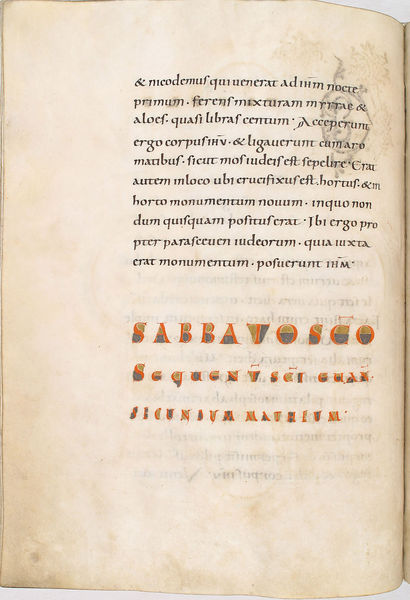
Titel: Gerocodex, Perikopenbuch
Institution: Darmstadt, Hessische Landesbibliothek
Schlagwörter: grün, schwarz, rot, alt, bibel, schrift, papier, buch, seite, text, buchstaben, tinte, buchseite, flecken, mittelalter, latein, stockflecken, barbarossa, papyrus, buchmalerei, buchkunst, sabba, stockfleck, sabbatosco, pergament